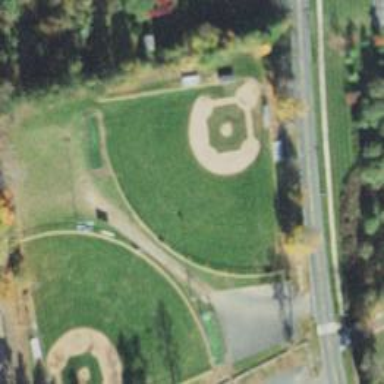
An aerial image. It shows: Baseball pitch for leisure and sports activities.